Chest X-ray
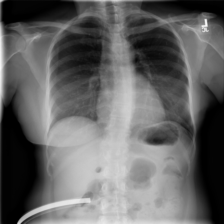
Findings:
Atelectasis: negative
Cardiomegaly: negative
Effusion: negative
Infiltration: positive
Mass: negative
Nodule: negative
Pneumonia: negative
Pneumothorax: negative
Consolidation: negative
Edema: negative
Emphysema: negative
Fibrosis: positive
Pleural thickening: negative
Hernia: negative